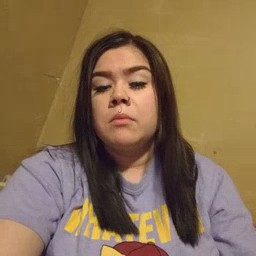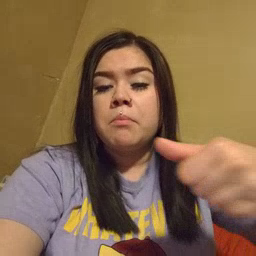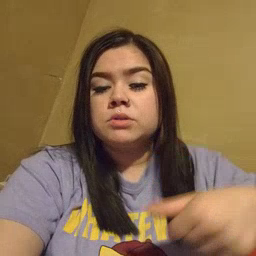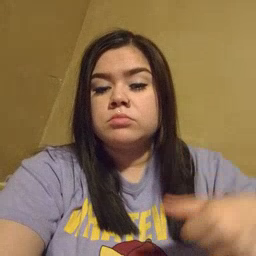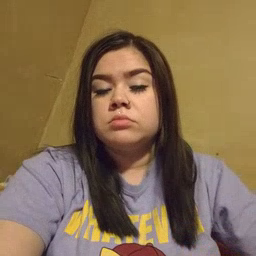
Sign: puzzle